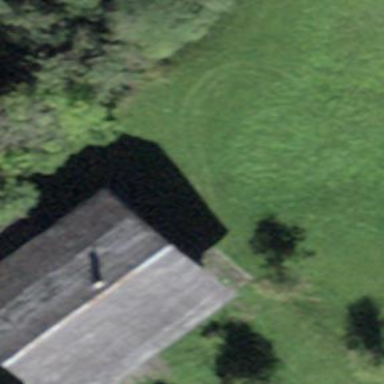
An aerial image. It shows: Farm building.